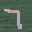
Label: 7